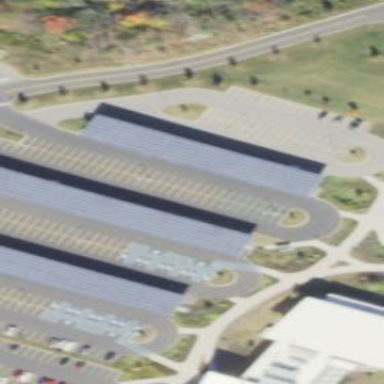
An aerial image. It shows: Solar photovoltaic panel on the roof of building used as solar power generator.